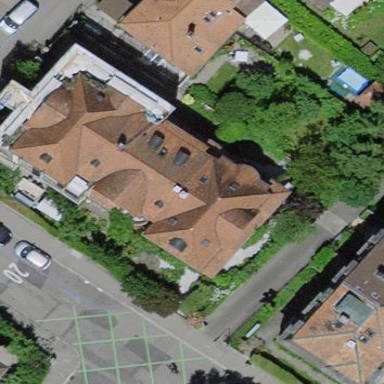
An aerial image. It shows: Building with roof made of roof tiles.